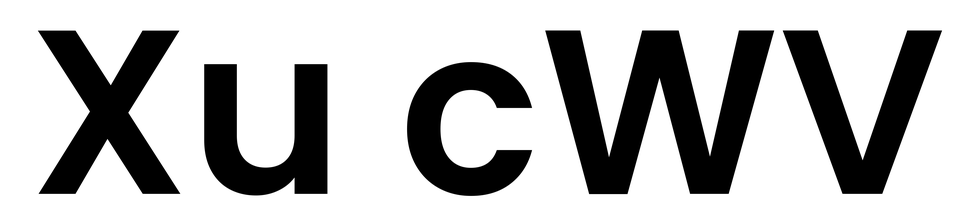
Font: Poppins-SemiBold